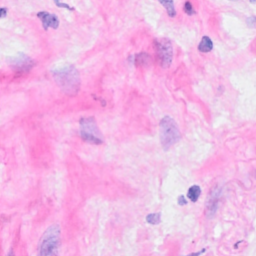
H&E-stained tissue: Breast